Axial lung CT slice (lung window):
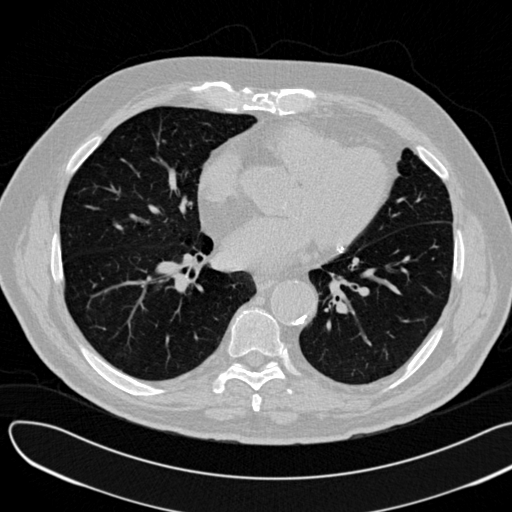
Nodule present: no